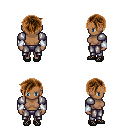
a pixel art fantasy rpg character, female body template, human, dark skin, steel arm armor, metal pants, brown pixie cut hairstyle, white cloth bracers, ghillies, four views (front, back, left, right), 2x2 character sprite sheet, small pixel art, hard edges, no anti-aliasing